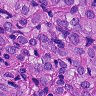
Metastatic tissue present: yes